Question: Basically I have a text file in which there is a title and description. I want to extract the title in a specific text box and all the description in other.
I have tried this code:
'''
protected void FillForm(object sender, EventArgs e)
{
string inputString;
textBoxContents.Text = "";
using (StreamReader streamReader = File.OpenText(@"E:
ile.txt"))
{
inputString = streamReader.ReadLine();
while (inputString != null)
{
textBoxContents.Text += inputString + "<br />";
inputString = streamReader.ReadLine();
}
}
}
'''
What I get is the all content of file but I want a chunk of text to appear in the textbox from this file.
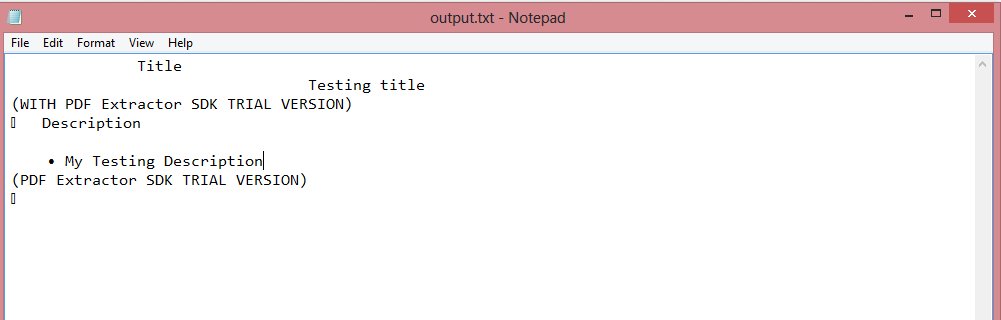
Answer: You can try to find the first line and and split it there:
'''
string text = File.ReadAllText(@"E:
ile.txt");
int positionOfFirstLineEnd = text.IndexOf('
');
string title = text.Substring(0, positionOfFirstLineEnd);
string description = text.Substring(positionOfFirstLineEnd + 1);
'''